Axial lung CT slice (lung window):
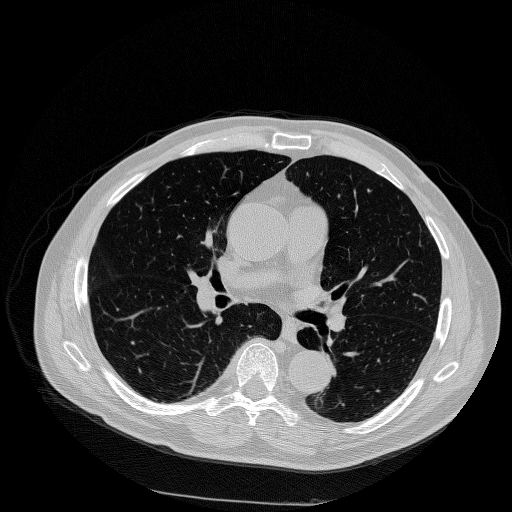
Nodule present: no